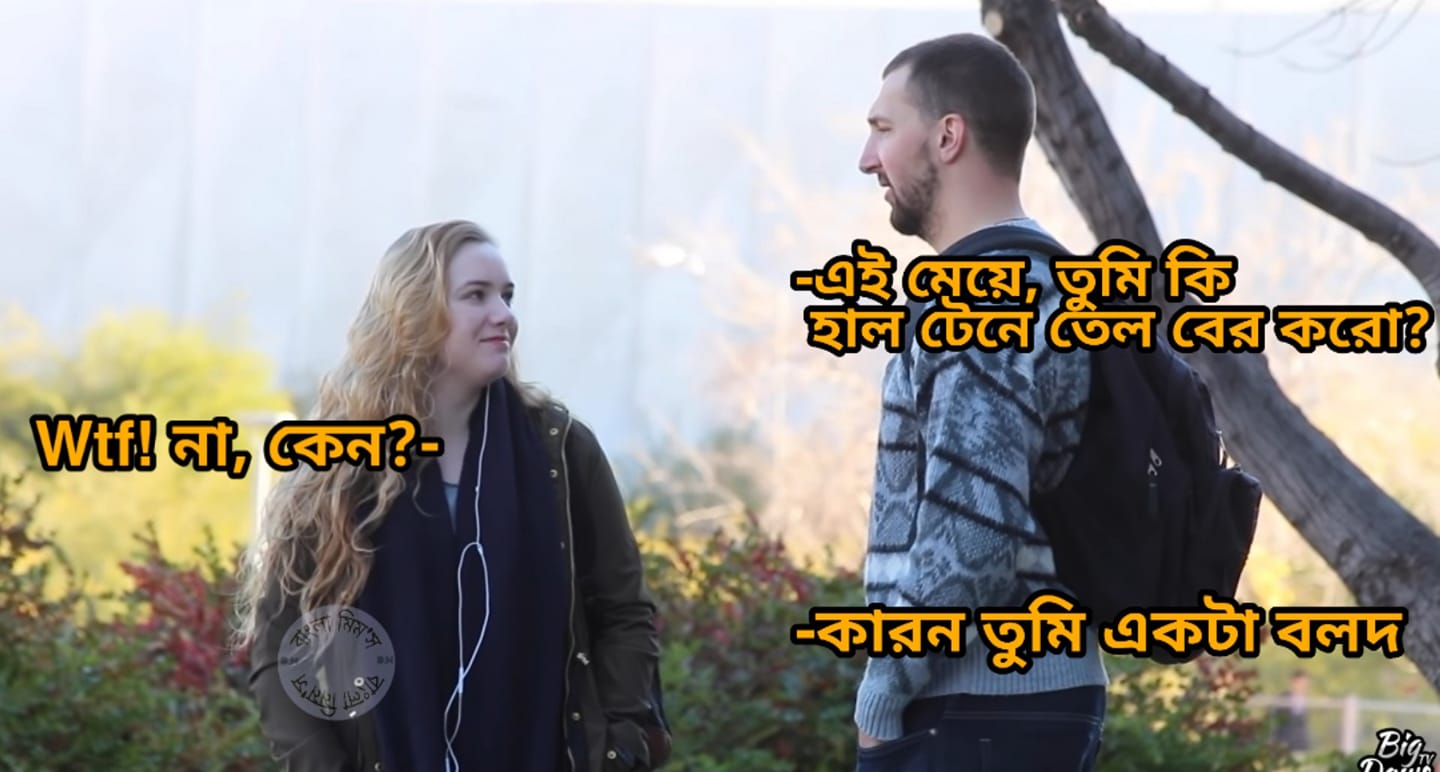
Text: -এই মেয়ে, তুমি কি হাল টেনে তেল বের করো ?  Wtf না, কেন ?   - কারন তুমি একটা বলদ
Label: Hate
Hate category: Personal Offence
Targeted group: Individual